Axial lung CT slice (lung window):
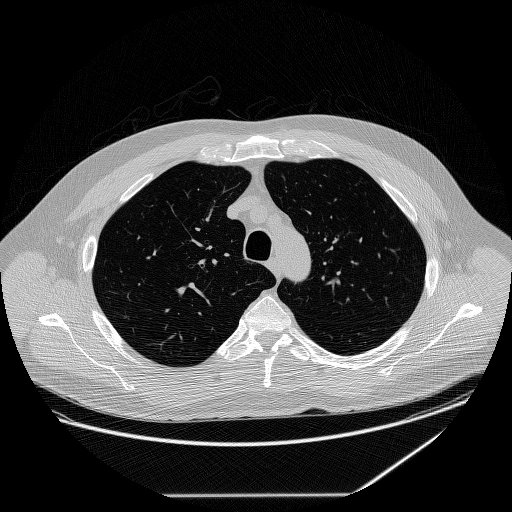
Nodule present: no